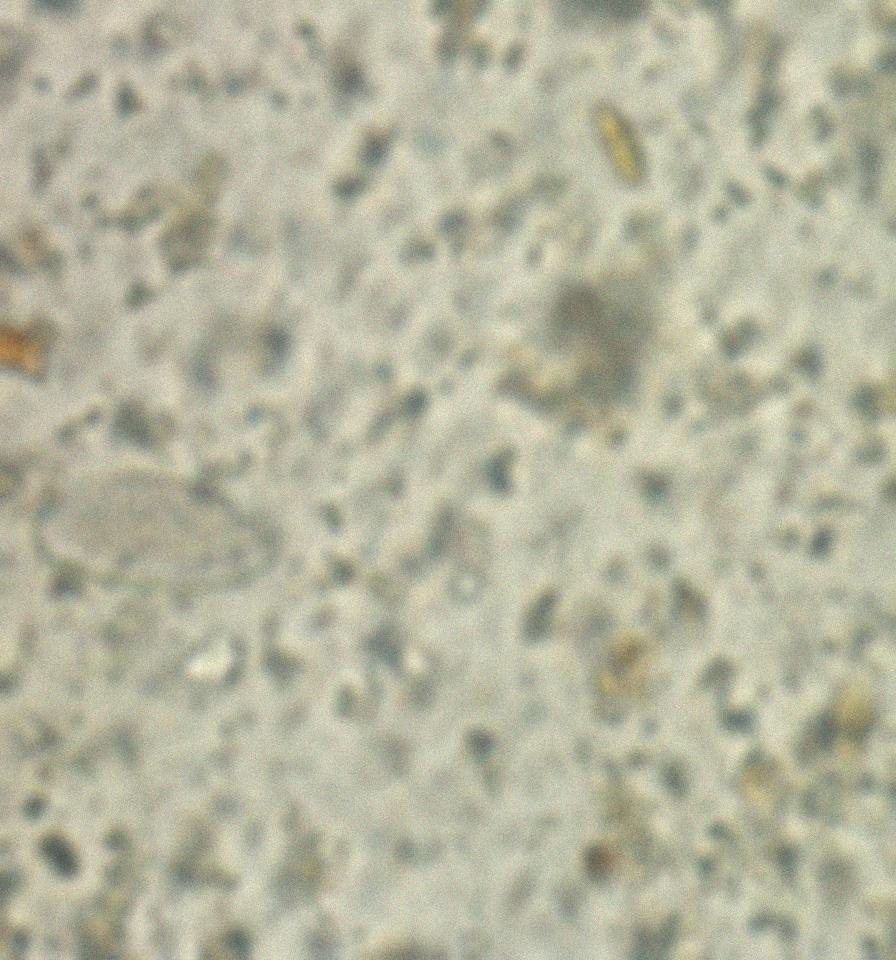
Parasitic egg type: Enterobius vermicularis